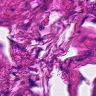
Metastatic tissue present: no